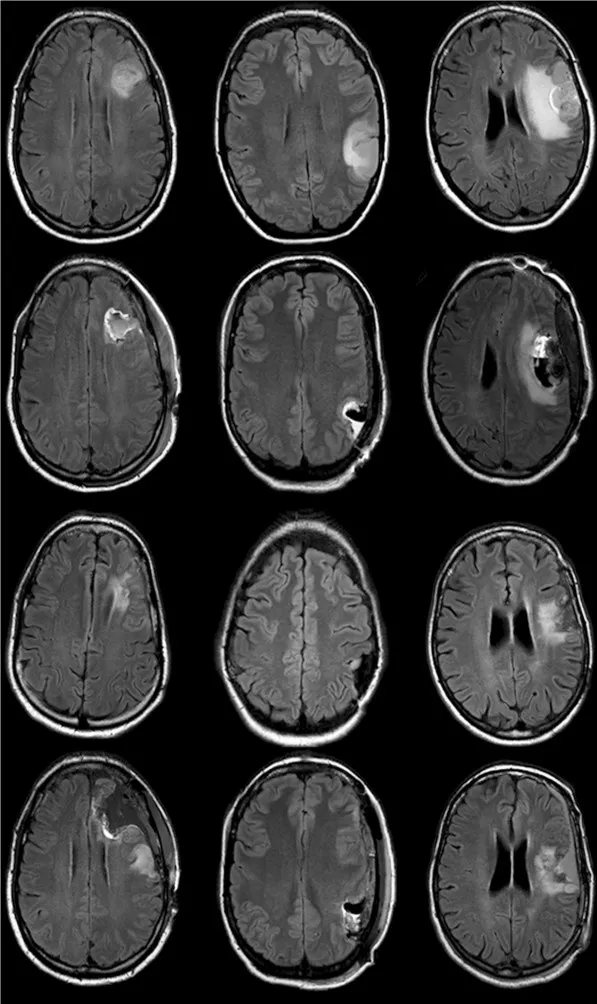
Pre- and postoperative MRI scans. Upper row: Initial tumor of patient 1-3; 2nd row: postoperative MRI of patient 1-3 shows resection after first surgery; 3rd row: recurrent tumor of patient 1-3; lower row: postoperative MRI of patient 1-3 shows resection after second surgery.
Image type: radiology (mri)